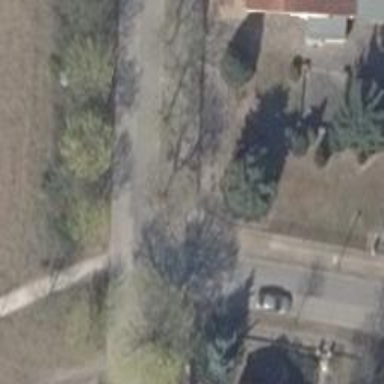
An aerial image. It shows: Residential road with concrete plates surface.